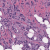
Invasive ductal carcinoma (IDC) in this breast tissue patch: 1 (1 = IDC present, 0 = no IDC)